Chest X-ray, AP view. Patient: 60 years old, sex M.
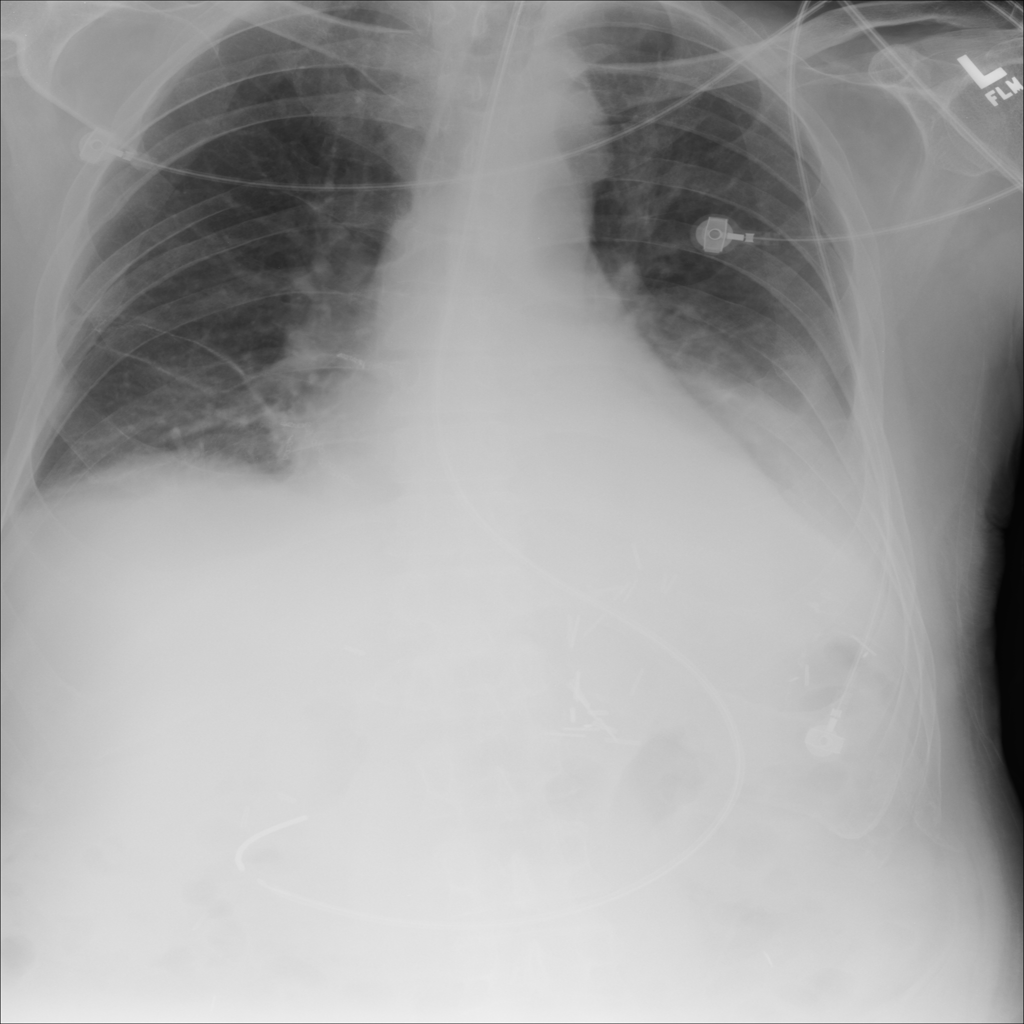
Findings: Consolidation, Infiltration